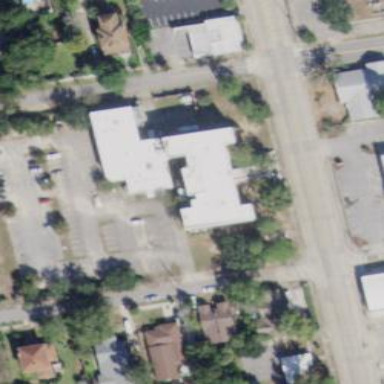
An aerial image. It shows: School.